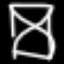
Label: hourglass